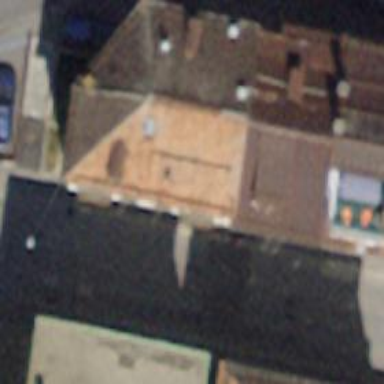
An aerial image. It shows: Beauty shop.